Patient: sex M, age 65
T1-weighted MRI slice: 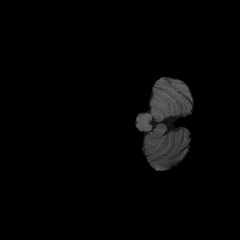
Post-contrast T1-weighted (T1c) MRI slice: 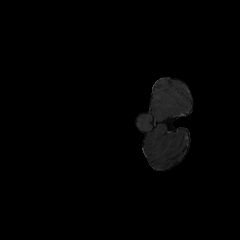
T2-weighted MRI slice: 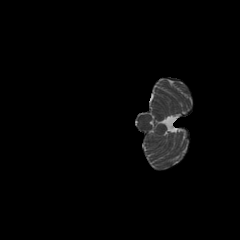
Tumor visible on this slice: no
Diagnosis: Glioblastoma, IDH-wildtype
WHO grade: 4